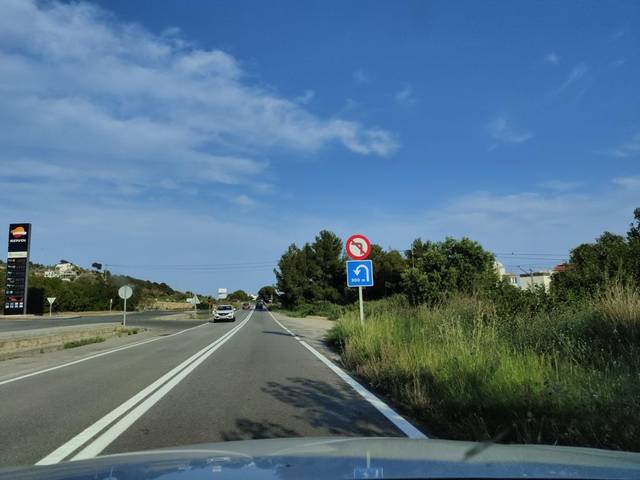
Region: Spain
Coordinates: 41.238, 1.827